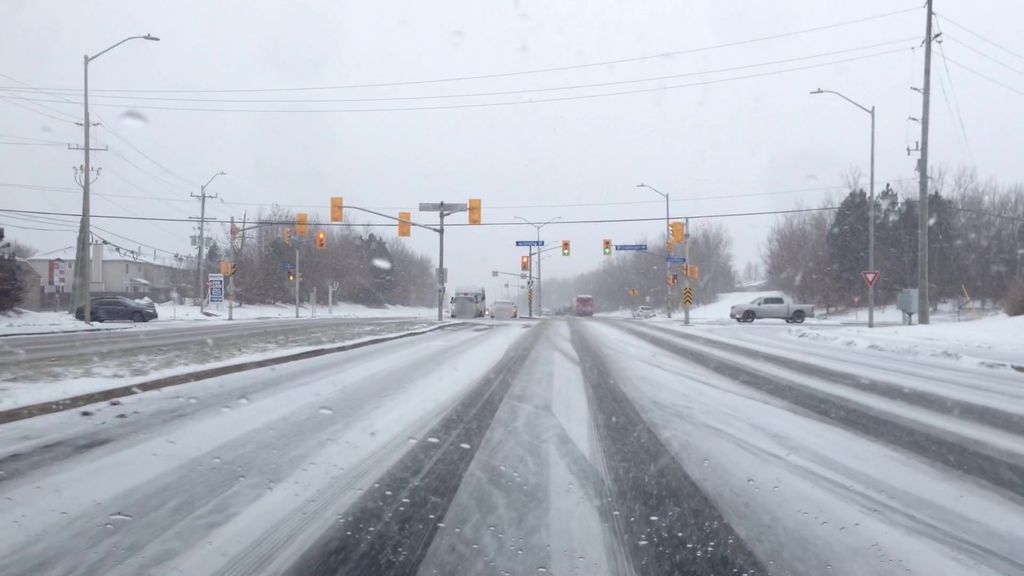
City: ottawa-gatineau